Question: I'm trying to plot some curves with matplotlib.
But, since these curve overlap with each other from viewport.
So only z-order can not help here.
I wonder if there is a function works like a depth buffer in matplotlib.
I'm plotting something like this.
And the red line should not always on top in 3D space.

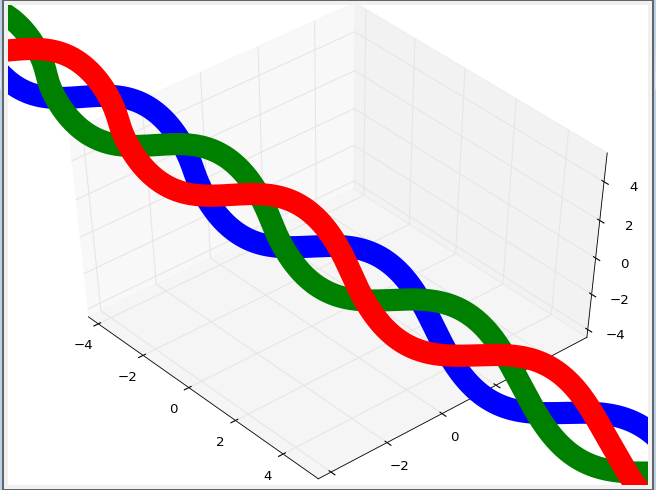
Answer: I think it's difficult to do such things in matplotlib, since it's a 2D plot library with some 3D plot ability. I recommend some real 3D plot library, such as visvis, mayavi, vpython. For example, in visvis, you can create a 3D curve like:

'''
import numpy as np
import visvis as vv
app = vv.use()
f = vv.clf()
a = vv.cla()
angle = np.linspace(0, 6*np.pi, 1000)
x = np.sin(angle)
y = np.cos(angle)
z = angle / 6.0
vv.plot(x, y, z, lw=10)
angle += np.pi*2/3.0
x = np.sin(angle)
y = np.cos(angle)
z = angle / 6.0 - 0.5
vv.plot(x, y, z, lc ="r", lw=10)
app.Run()
'''
mayavi:

'''
import numpy as np
from mayavi import mlab
angle = np.linspace(0, 6*np.pi, 1000)
x = np.sin(angle)
y = np.cos(angle)
z = angle / 6.0
mlab.plot3d(x, y, z, color=(1,0,0), tube_radius=0.1)
angle += np.pi*2/3.0
x = np.sin(angle)
y = np.cos(angle)
z = angle / 6.0 - 0.5
mlab.plot3d(x, y, z, color=(0,0,1), tube_radius=0.1)
mlab.axes()
mlab.show()
'''